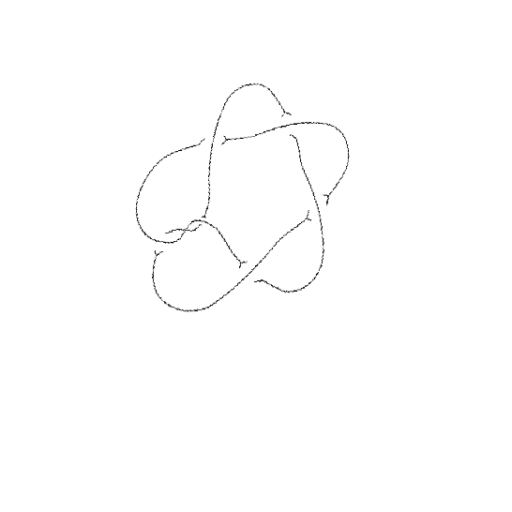
Crossing number: 7